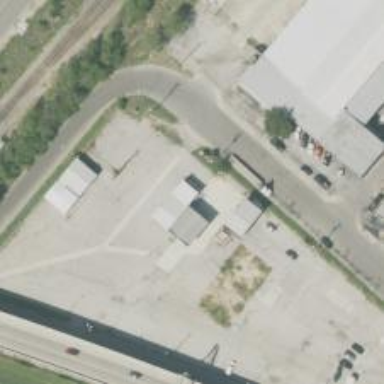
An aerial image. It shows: Car rental facility.